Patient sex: F
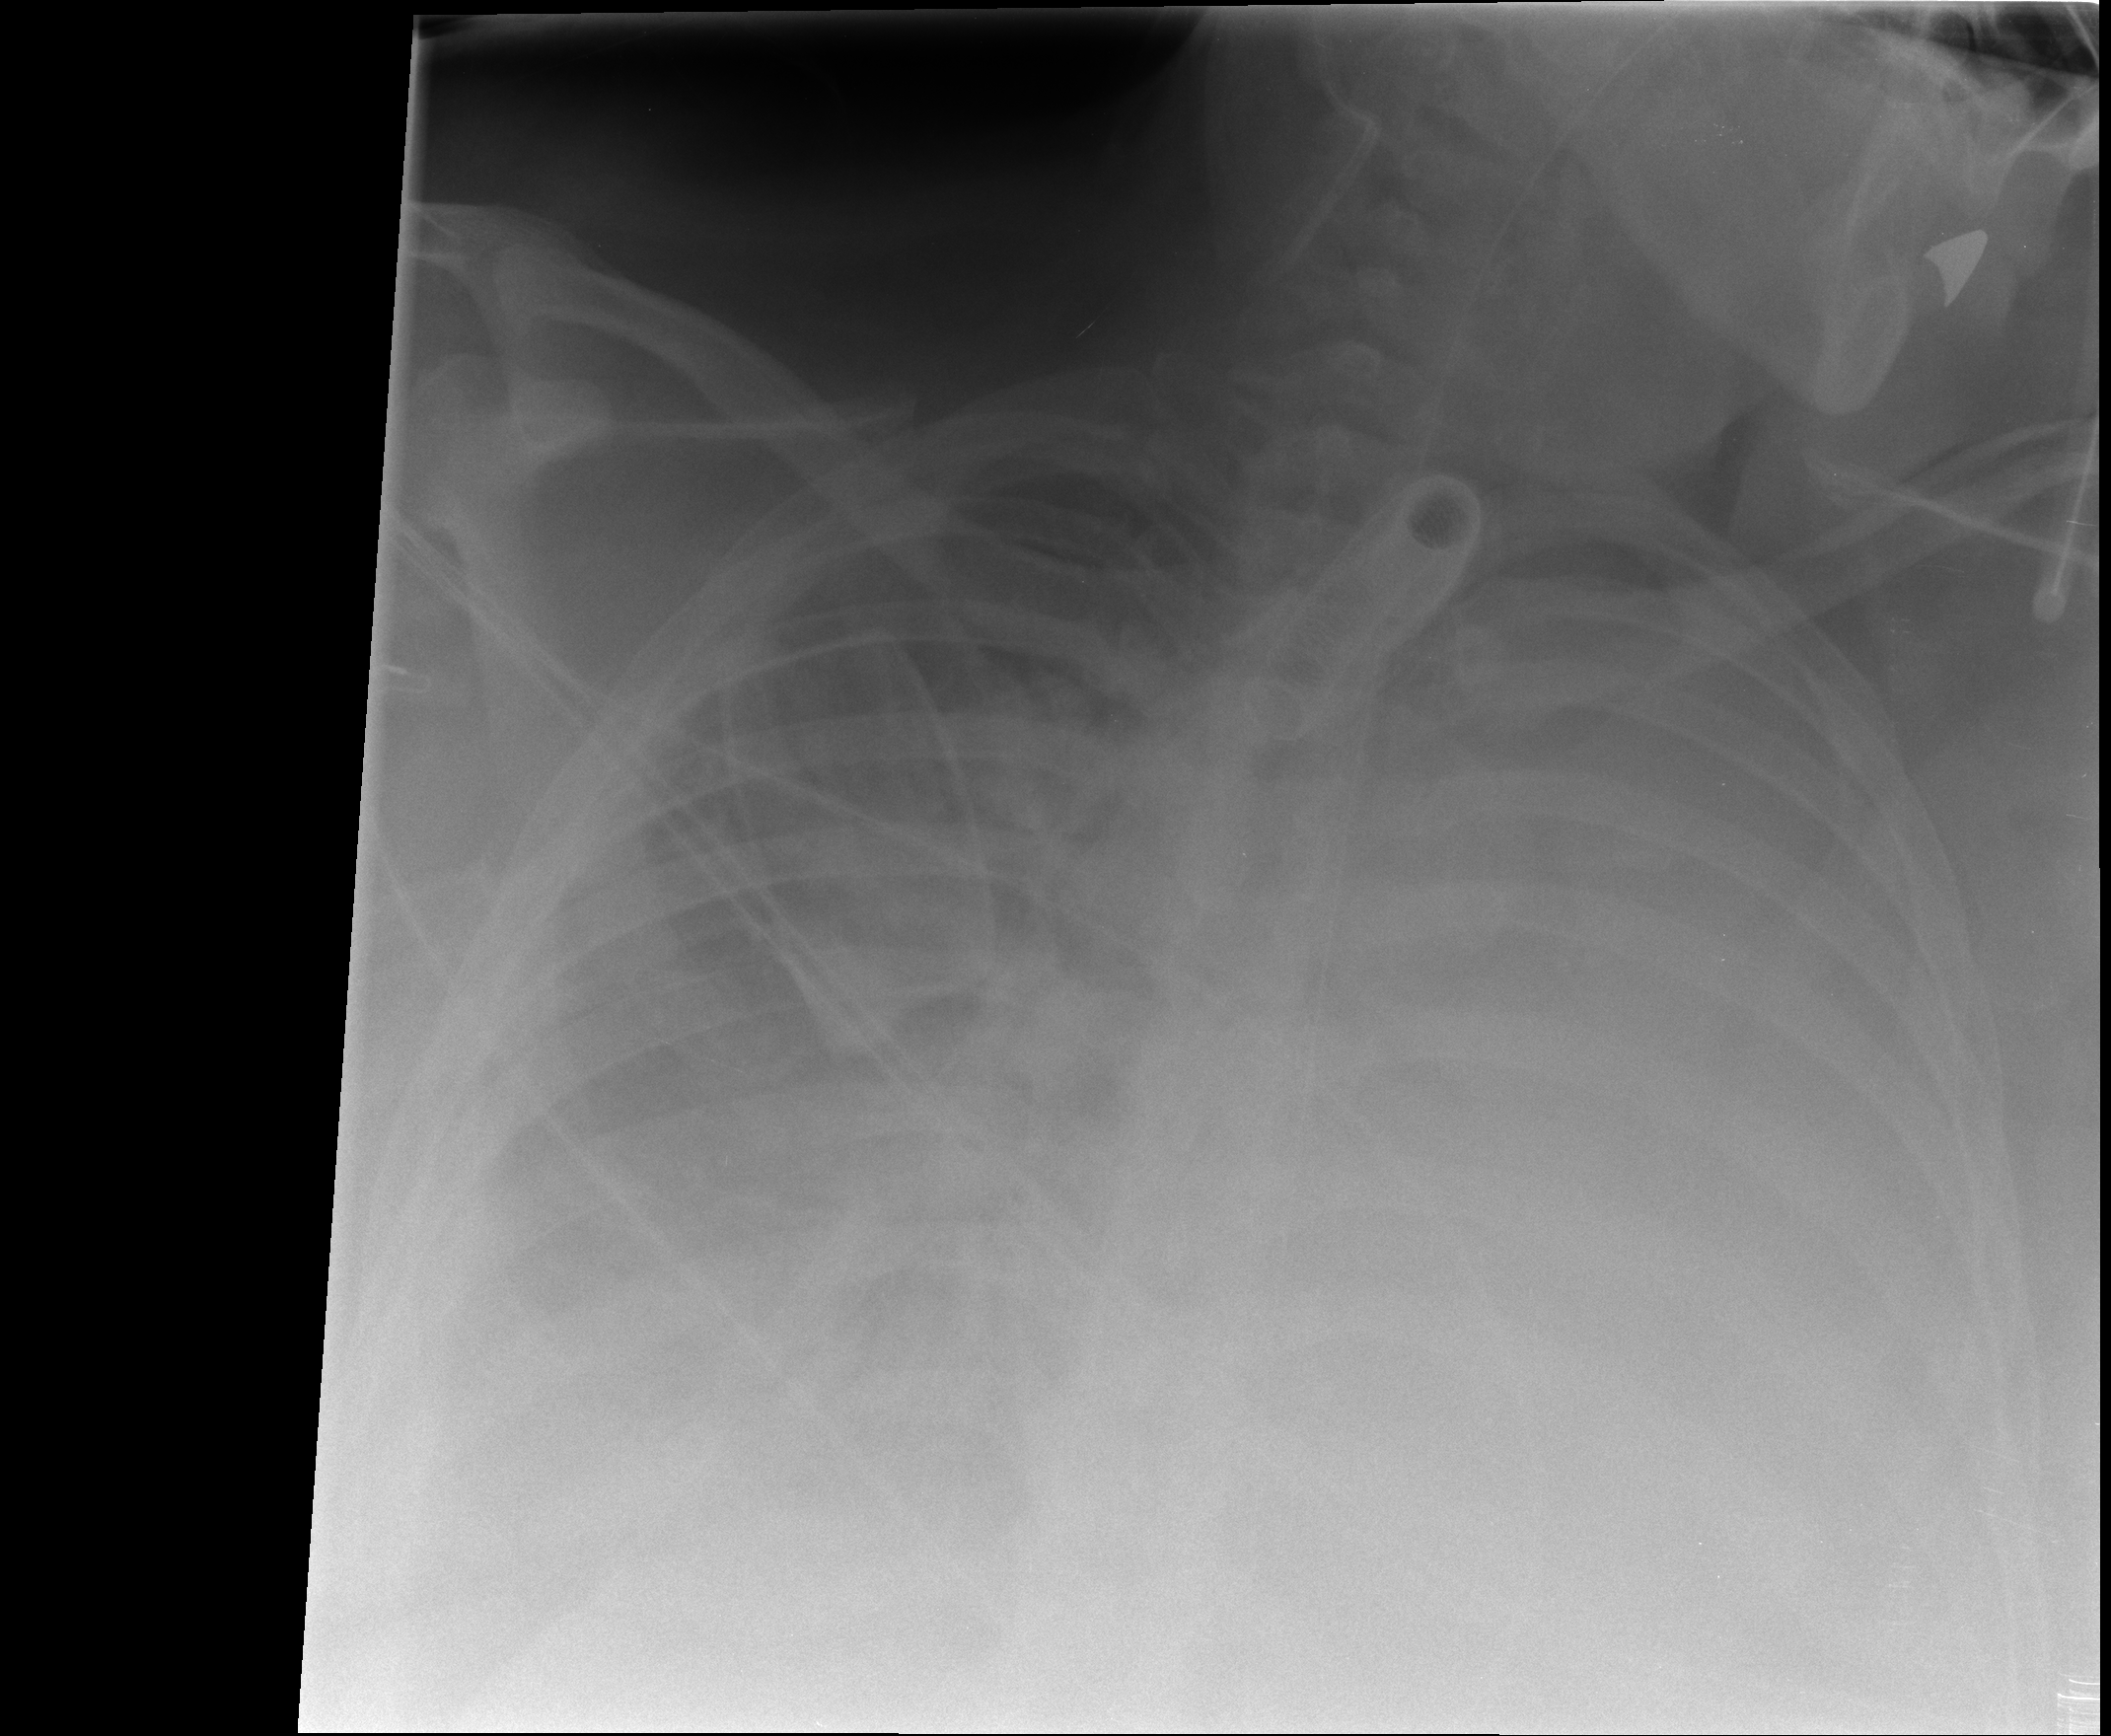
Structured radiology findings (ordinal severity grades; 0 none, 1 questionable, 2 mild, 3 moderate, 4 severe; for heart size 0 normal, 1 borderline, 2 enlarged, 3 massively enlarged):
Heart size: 2
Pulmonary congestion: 2
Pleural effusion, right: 3
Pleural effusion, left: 4
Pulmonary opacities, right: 3
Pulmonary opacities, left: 4
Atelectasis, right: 3
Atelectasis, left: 4